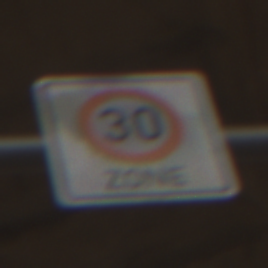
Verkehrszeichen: BeginnZone30
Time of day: SunriseSunset
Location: Roofed (Suburban)
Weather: Clear
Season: NotSpecified
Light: Natural